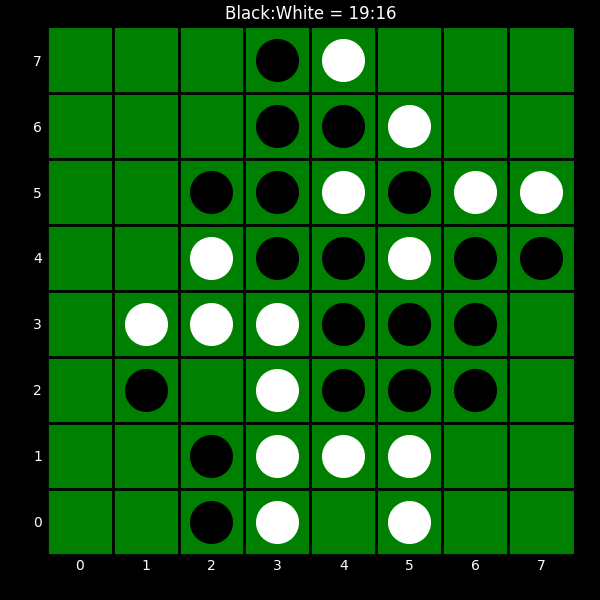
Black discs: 19
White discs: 16